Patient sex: M
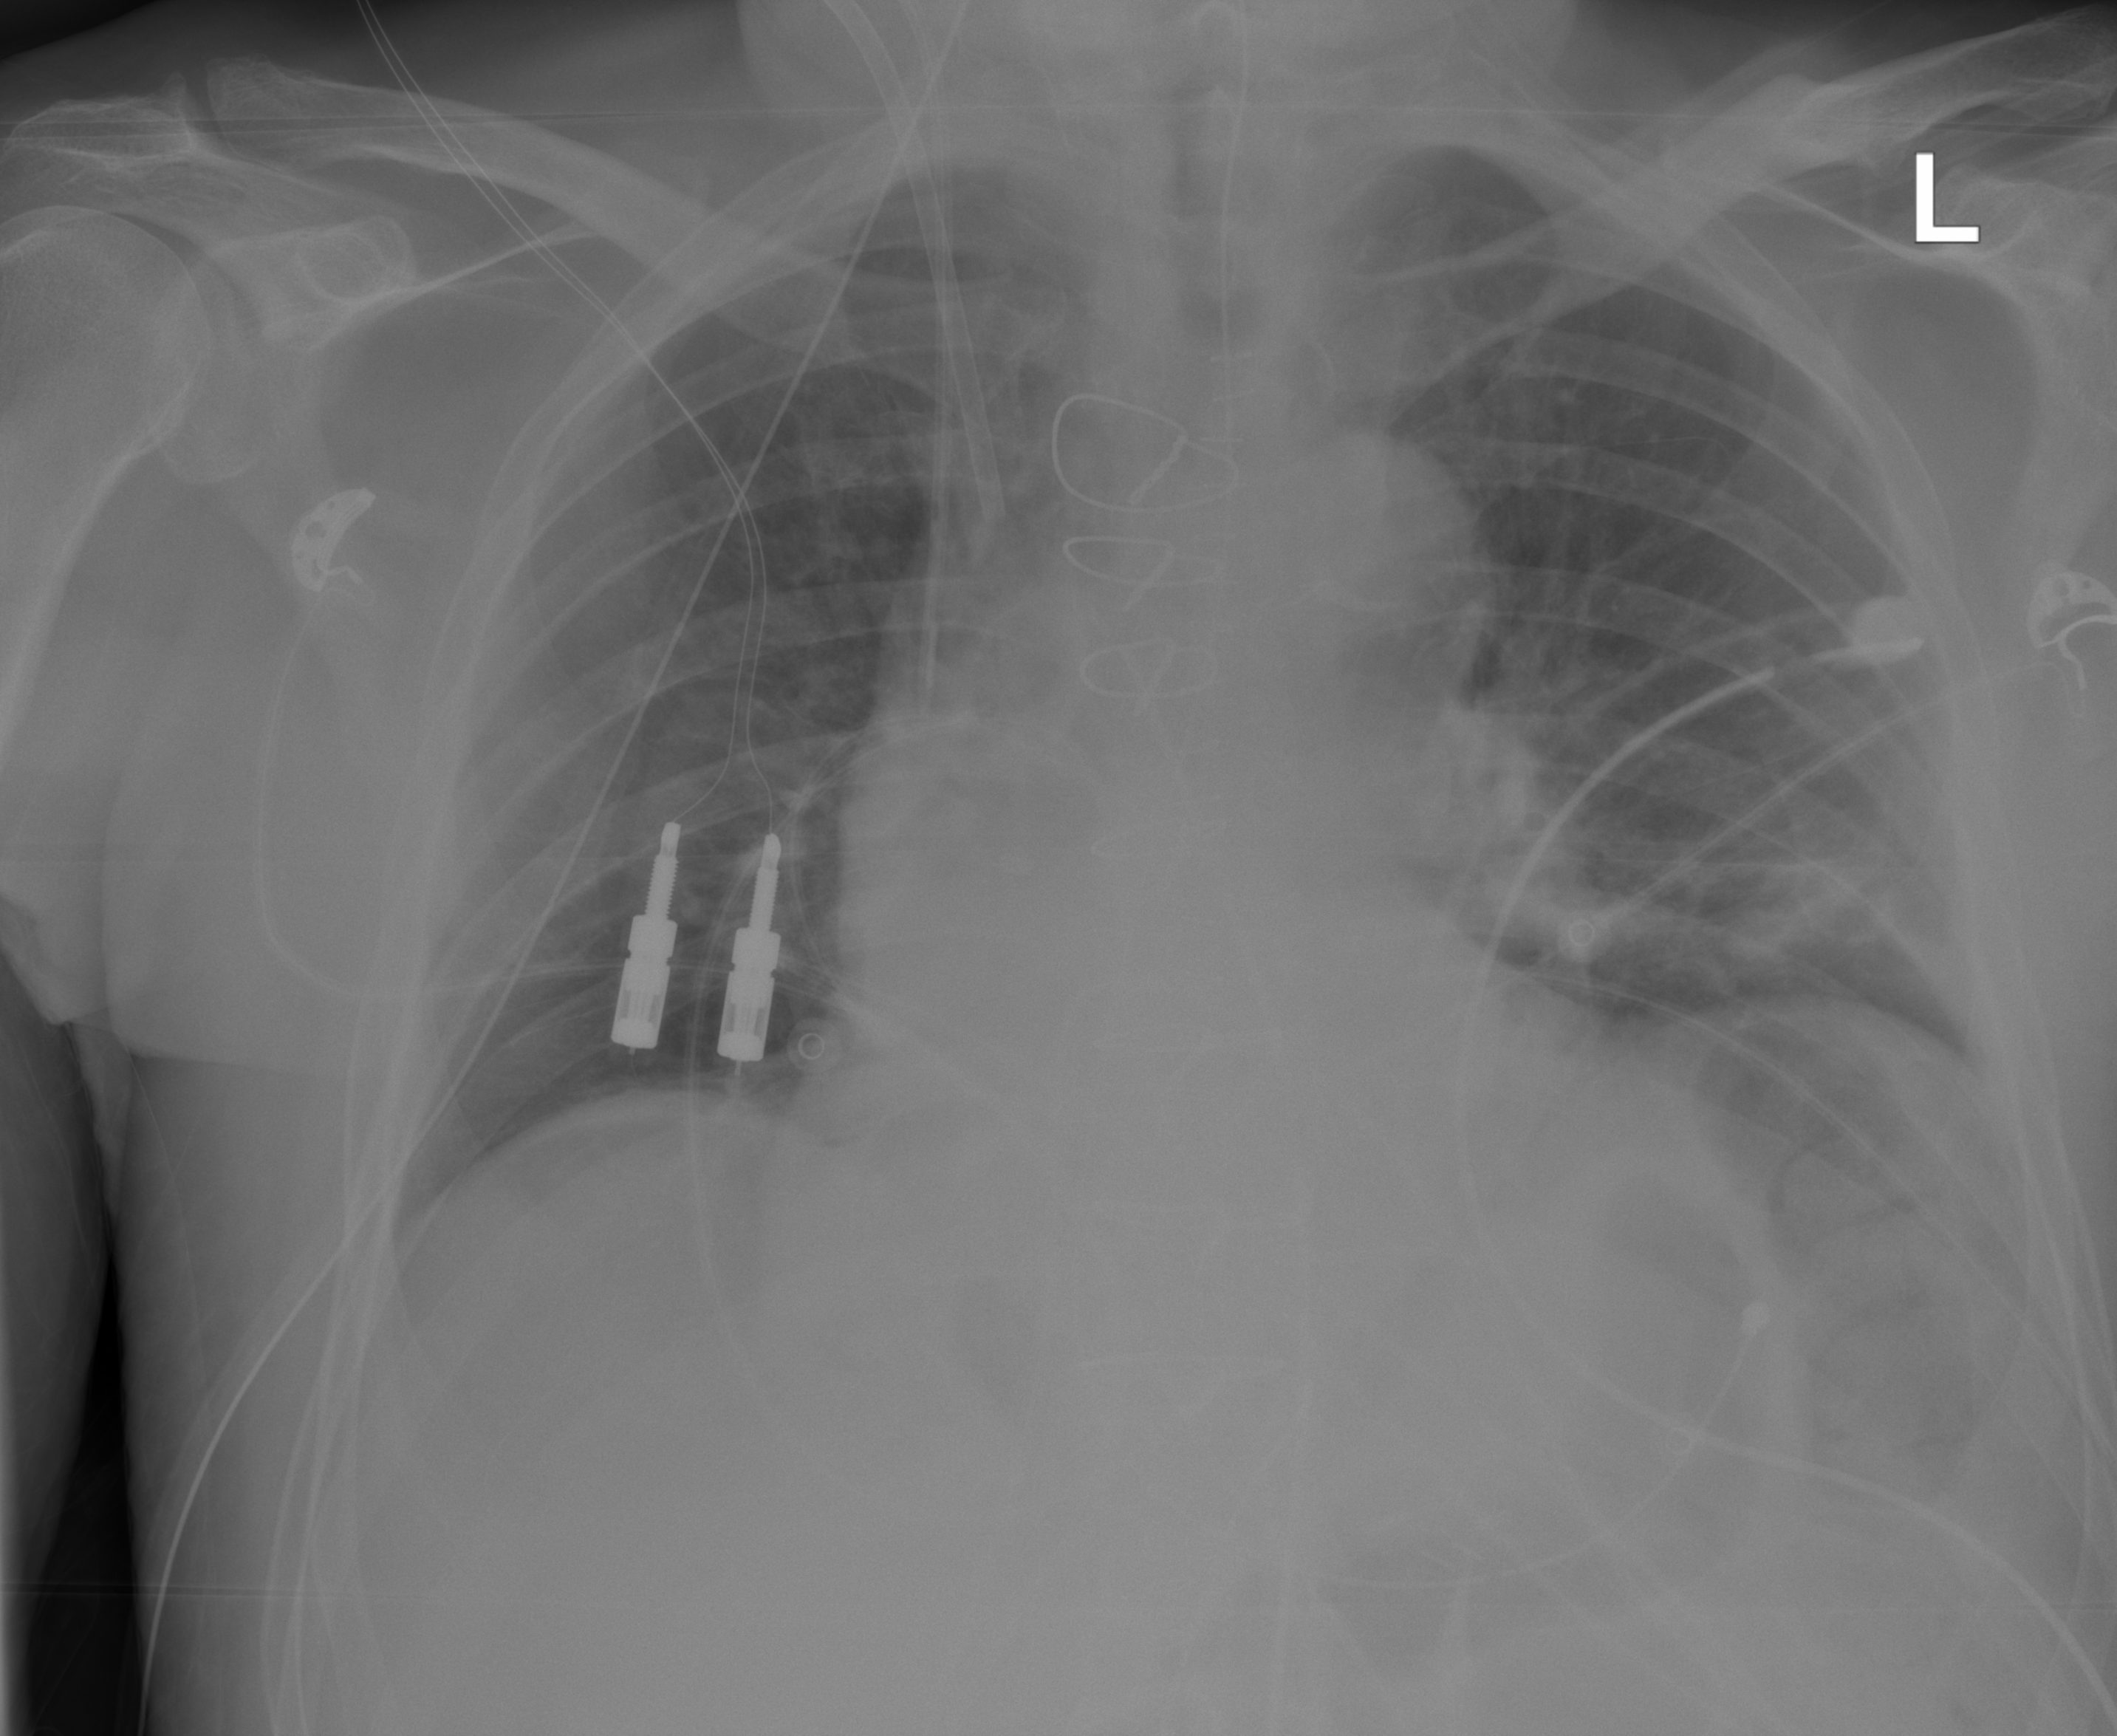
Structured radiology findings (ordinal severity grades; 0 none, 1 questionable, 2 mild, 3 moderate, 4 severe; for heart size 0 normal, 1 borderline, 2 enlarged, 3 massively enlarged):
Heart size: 0
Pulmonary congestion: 0
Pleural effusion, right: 0
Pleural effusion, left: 2
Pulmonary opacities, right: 0
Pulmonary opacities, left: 0
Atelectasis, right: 0
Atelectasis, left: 2